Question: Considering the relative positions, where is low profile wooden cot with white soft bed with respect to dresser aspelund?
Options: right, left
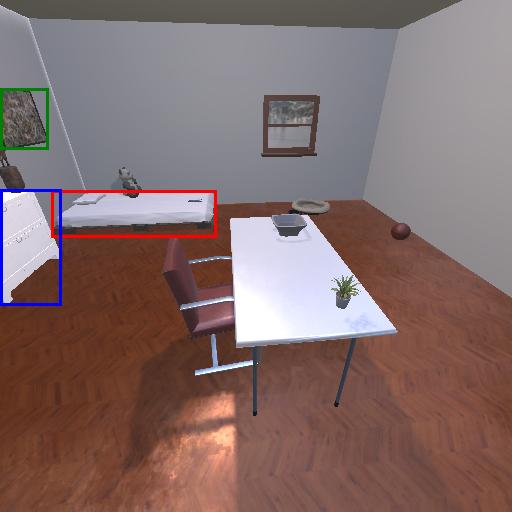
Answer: right